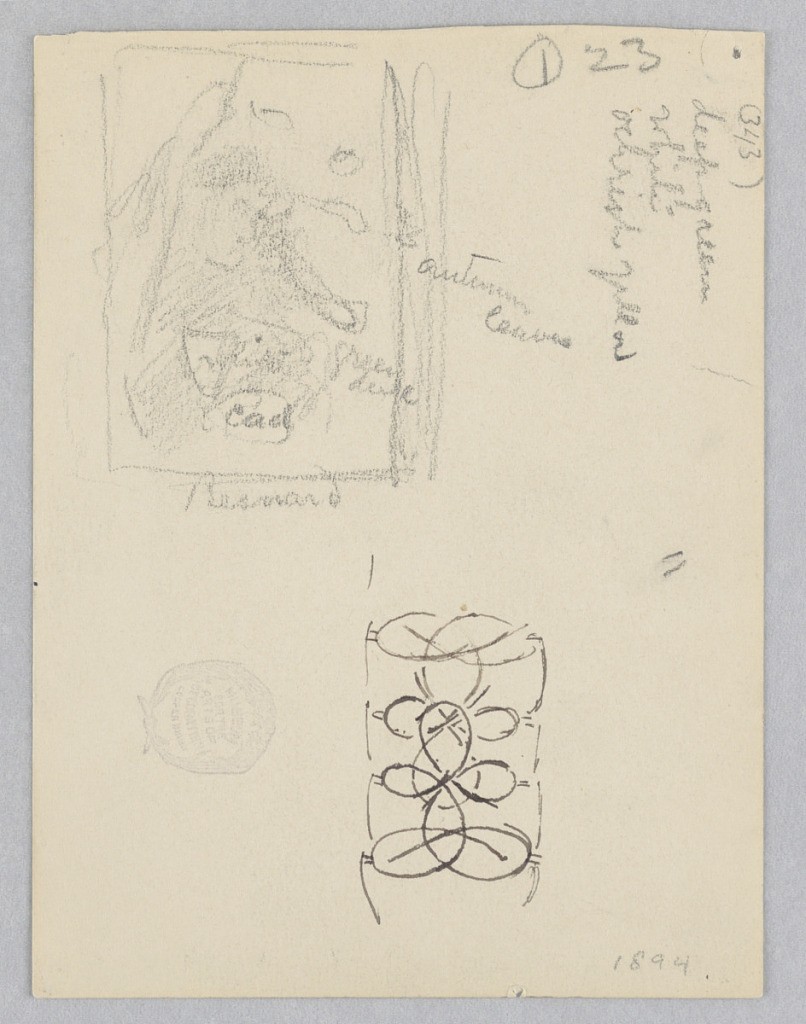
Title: Study for the landscape, “Moods to Music,” Mendelssohn Glee Club, New York, NY
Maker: Robert Frederick Blum, American, 1857–1903
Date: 1893–1895
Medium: Graphite and ink on wove paper
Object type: Drawing
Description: Sketch of a landscape; Center, sketch of a repeating decorative pattern.